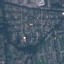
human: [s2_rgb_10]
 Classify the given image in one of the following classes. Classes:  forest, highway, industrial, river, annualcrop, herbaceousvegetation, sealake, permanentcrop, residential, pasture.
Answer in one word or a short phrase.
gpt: Residential